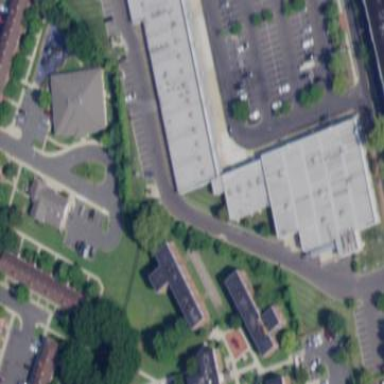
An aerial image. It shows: Retail building.